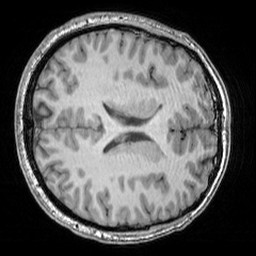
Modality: T1w
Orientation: axial
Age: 26
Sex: male
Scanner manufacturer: siemens
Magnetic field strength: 3 T
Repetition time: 1.9 s
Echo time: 0.00444 s